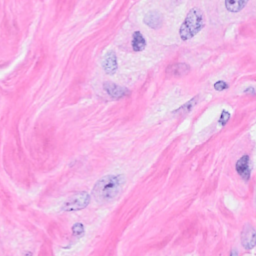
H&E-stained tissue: Breast